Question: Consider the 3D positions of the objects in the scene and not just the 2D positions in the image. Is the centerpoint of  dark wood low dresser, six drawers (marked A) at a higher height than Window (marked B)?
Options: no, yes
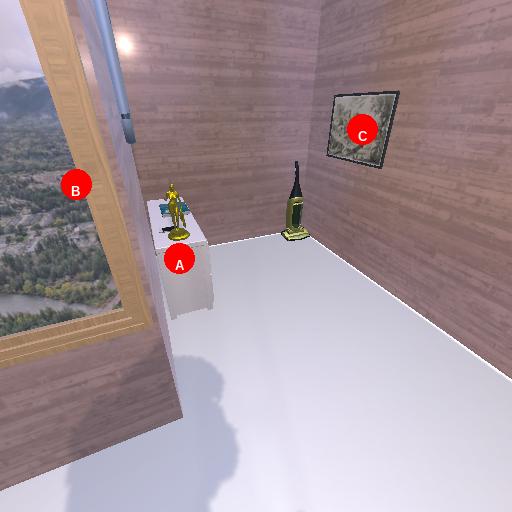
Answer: no